Question: I'm trying to build a Editable GridView like control (Order column) with this code in the view:
'''
<table>
<tr>
<th>
Name
</th>
<th>
Order
</th>
<th>
<img alt="Save order" src="<%= Url.Content("~/Content/minisave.png") %>" />
</th>
<th></th>
</tr>
<% foreach (var item in Model) { %>
<tr>
<td>
<%= Html.Encode(item.Name) %>
</td>
<td colspan="2">
<%= Html.TextBox("Order", item.Order, new { size = "3" }) %>
</td>
<td>
<%= Html.ActionLink("Edit", "Edit", new { id=item.id }) %> |
<%= Html.ActionLink("Details", "Details", new { id=item.id })%>
</td>
</tr>
<% } %>
</table>
'''
The result table look like:

: How I receive this data in my controller? I need a form tag around the table? How I know which Order value belongs to which record?
: If you see the code I add the size attribute to the input tab but when the browser renders it, the input is larger, how can I fix it?
Thanks for your help!
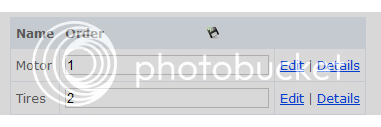
Answer: I've done this before. I did it by having the ID as part of the name, and a form around the entire table. That way the controller pulled all the data from all the rows and updated it all at once like a spreadsheet.
That works well for a unit of work, where you edit the page and save it, though of course you'd need to consider how to cope with your locking strategy, be it optimistic or pessimistic.
However, these days a better alternative might be to use ajax to submit specific values, somewhat like Google Spreadsheet, maybe?